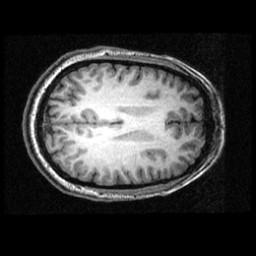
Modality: T1w
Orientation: axial
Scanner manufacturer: ge
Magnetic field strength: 3 T
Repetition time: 0.01222 s
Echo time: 0.005176 s